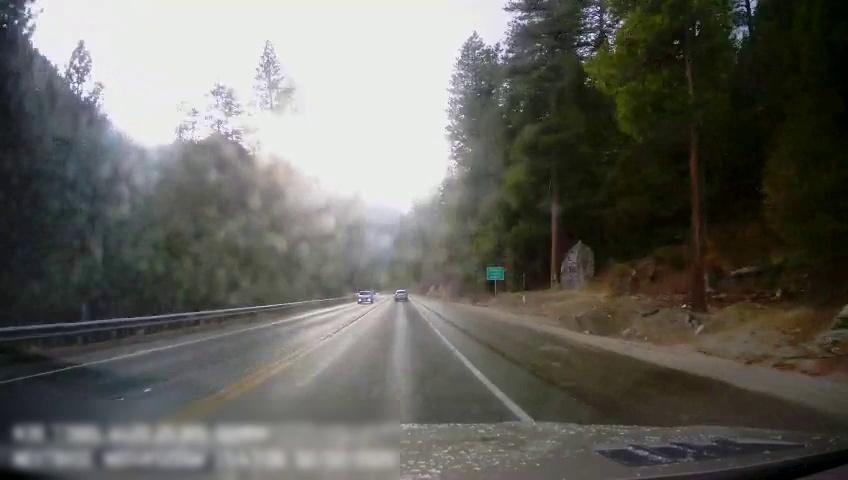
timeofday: Day
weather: Sunny
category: Drivable Space
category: Vehicles | SUV
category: Vehicles | Car
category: Lanes | Opposite Lane
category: Lanes | Current Lane
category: Lanes | Current Lane
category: Lanes | Current Lane
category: Traffic | Signs